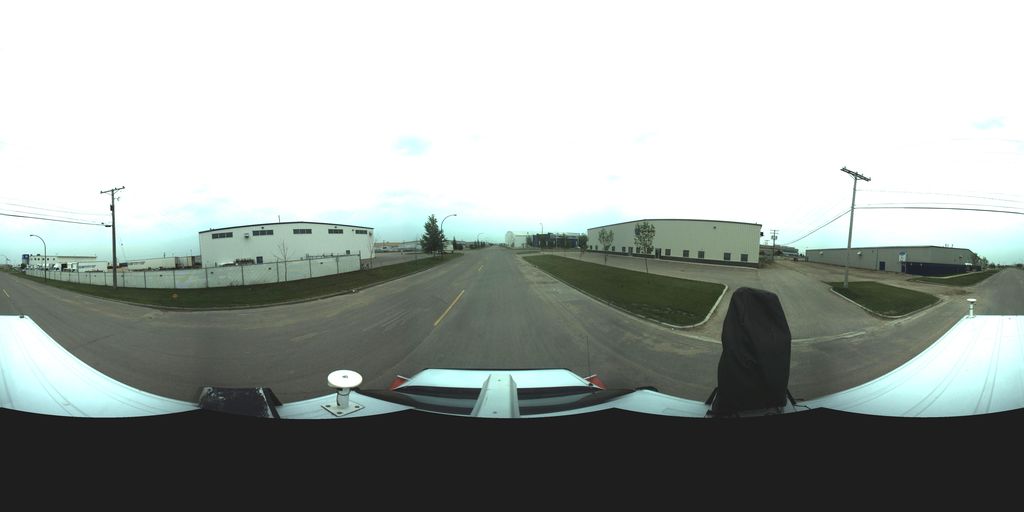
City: saskatoon